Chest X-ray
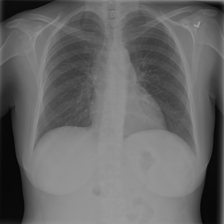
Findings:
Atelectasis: negative
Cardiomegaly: negative
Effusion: negative
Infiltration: negative
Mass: negative
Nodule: negative
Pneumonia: negative
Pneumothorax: negative
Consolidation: negative
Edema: negative
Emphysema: negative
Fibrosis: negative
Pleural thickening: negative
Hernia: negative